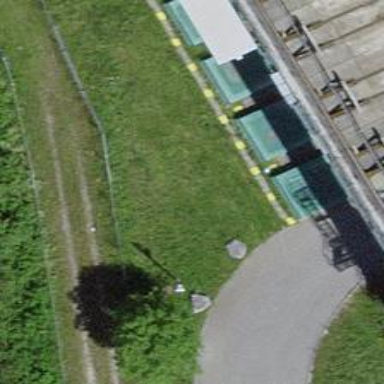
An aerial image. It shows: Railway buffer stop.